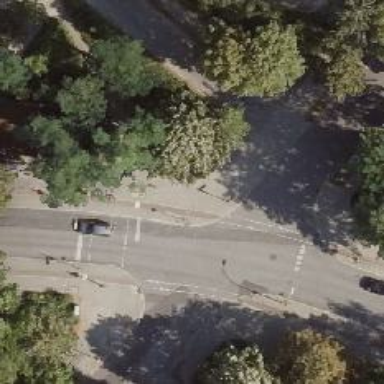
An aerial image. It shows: Road with traffic signals.